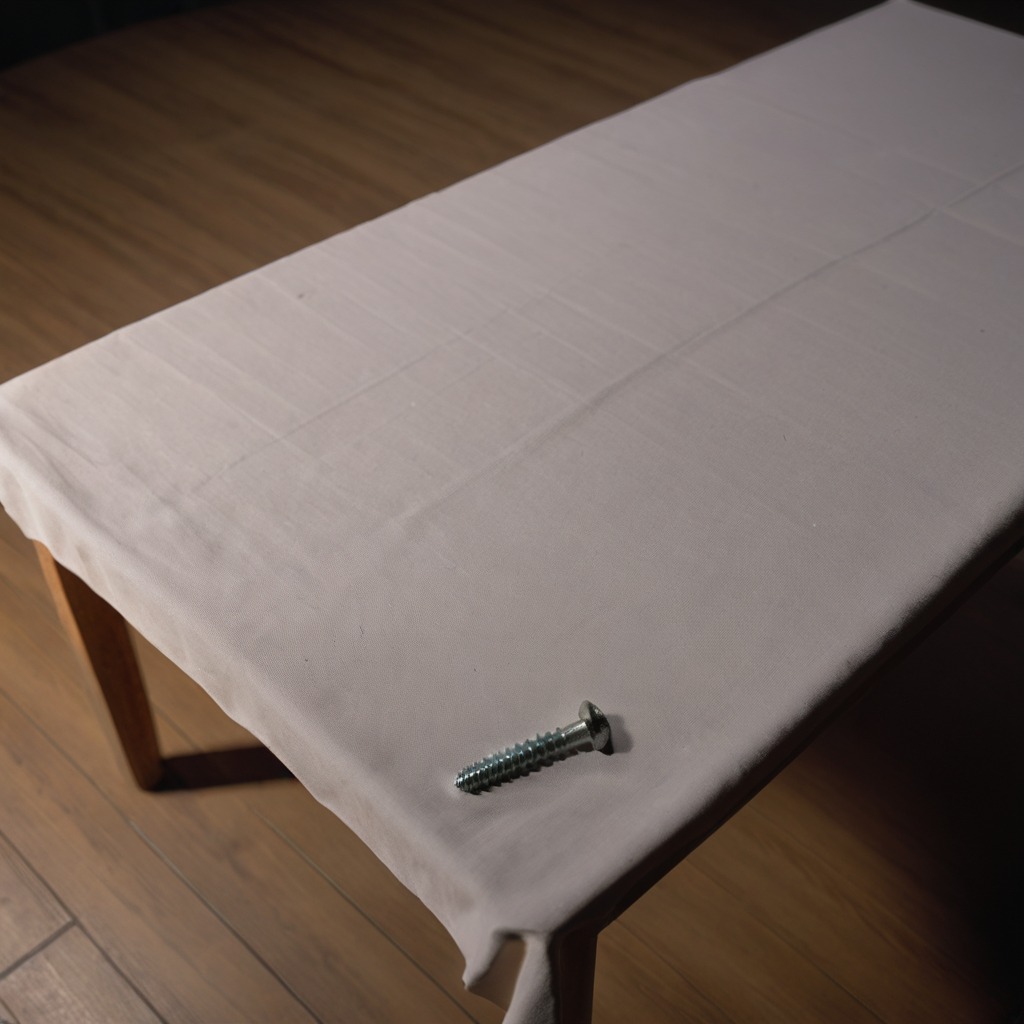
A metal screw lying on the wooden table inside a workshop at night.